Question: I am currently attempting to generate a 'wavy ghostly bottom' shape. This shape contains two double curves:

Although the bottom part of <URL> I think portrays it in better imagery.
---
My Current Attempt to generate this shape was using pseudo elements and 'overflow: hidden', although this does not allow for a gradient background (would require a plain background):
'''
.bottom {
height: 300px;
width: 300px;
background: lightgray;
position: relative;
overflow: hidden;
margin-top:-150px;
-webkit-transform:rotate(45deg);
transform:rotate(45deg);
}
.bottom:before, .bottom:after{
position: absolute;
content: "";
background: white;
}
.bottom:before {
height: 150%;
width: 150%;
top: 50%;
border-radius:50%;
left: -45%;
}
.bottom:after {
height: 200%;
width: 100%;
bottom: -40%;
border-radius:50%;
left: 90%;
}
'''
'''
<div class="bottom"></div>
'''
'''
.bottom {
background: lightgray;
width: 300px;
height: 300px;
position: relative;
overflow:hidden;
color:white;
border-radius:0 100% 0 100%;
}
.bottom:before{
content:"S";
position:absolute;
height:100%;
width:100%;
top:-100%;
left:-75%;
font-size:60em;
font-family: 'arial';
}
.bottom:after{
content:"S";
position:absolute;
height:100%;
width:100%;
top:-150%;
left:-75%;
font-size:60em;
font-family: 'arial';
}
'''
'''
<div class="bottom"></div>
'''
I also have recently tried using box shadows and extra elements (which i would be ok with), but even then, I can't create it properly:
'''
.bottom {
height:300px;
width:300px;
position:relative;
overflow:hidden;
}
.bottom-left {
position:absolute;
top:50%;
left:-50%;
height:100%;
width:100%;
border-radius:50%;
box-shadow: inset -35px 35px 0px -24px rgba(50, 50, 50, 1);
z-index:8;
background:white;
}
.top {
position:absolute;
height:100%;
top:-35%;
left:0;
width:50%;
border-radius:50%;
z-index:8;
background:gray;
box-shadow:inset 35px -35px 0px -24px rgba(50, 50, 50, 1);
}
.top-right {
position:absolute;
top:-80%;
left:45%;
height:120%;
width:100%;
border-radius:50%;
box-shadow:inset 35px -35px 0px -24px rgba(50, 50, 50, 1);
border:20px solid gray;
}
.bigone {
position:absolute;
top:0;
left:-20%;
height:105%;
width:100%;
border-radius:50%;
box-shadow:inset -35px -35px 0px -24px rgba(50, 50, 50, 1);
-webkit-transform:rotate(-30deg);
transform:rotate(-30deg);
-webkit-transform-origin:center center;
transform-origin:center center;
background:gray;
}
'''
'''
<div class="bottom">
<div class="bottom-left"></div>
<div class="top"></div>
<div class="top-right"></div>
<div class="bigone"></div>
</div>
'''
None of these approaches seem to allow the generation of this double curved shape easily, and would require a 'block coloured background'
Note: I would be reluctant to resort to SVG since I have 90% of the 'overall shape' completed using just pure css, so It would be good/nice to complete this
---
The internal shape would be a block color, but the border isn't compulsory/critical in my design.
<URL>
---
- <URL>
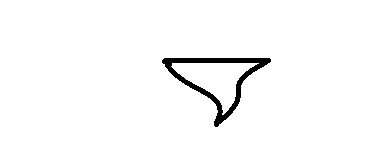
Answer: Considering :
- -
CSS doesn't seem to be the way to go here and SVG . To illustrate, see these two snippets :
## SVG
<URL>
'''
/*** FOR THE DEMO **/
svg{
display:block;
width:70%;
margin:0 auto;
opacity:0.8;
}
body{
background: url('http://lorempixel.com/output/people-q-g-640-480-7.jpg');
background-size:cover;
}
'''
'''
<svg xmlns="http://www.w3.org/2000/svg" viewbox="0 0 100 80">
<path stroke-width="1" stroke="#000" fill="grey" d="M95 5 Q70 20 70 38 T50 65 Q55 50 30 40 T5 5z"/>
</svg>
'''
## CSS
<URL>
'''
.ghost {
position: relative;
width: 400px;
height: 300px;
margin: 0 auto;
overflow: hidden;
}
.ghost:before,
.ghost:after {
content: '';
position: absolute;
}
.ghost:before {
bottom: 0;
right: 50%;
width: 70%;
height: 30%;
transform-origin: 100% 100%;
transform: skewY(30deg) rotate(20deg);
box-shadow: -100px -100px 0px 99px #656565;
border-top-right-radius: 30% 100%;
}
.ghost:after {
top: 0;
right: 0;
transform-origin: 100% 0;
transform: skewX(-10deg) rotate(-20deg);
box-shadow: none;
height: 107px;
width: 173px;
border-top-left-radius: 90% 100%;
box-shadow: -30px -30px 0px 29px #656565, 60px -110px 0px 109px #656565;
}
'''
'''
<div class="ghost">
</div>
'''